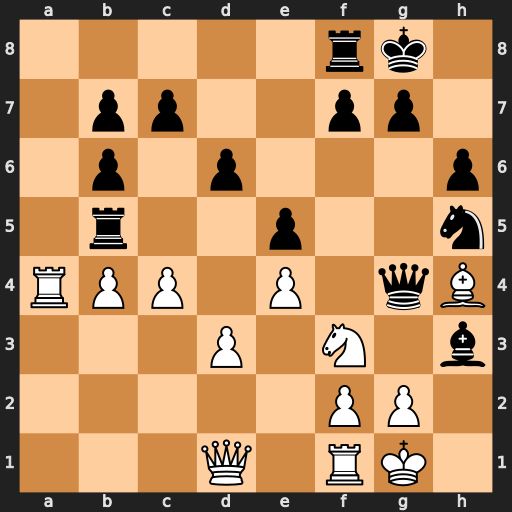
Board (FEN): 5rk1/1pp2pp1/1p1p3p/1r2p2n/RPP1P1qB/3P1N1b/5PP1/3Q1RK1
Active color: w
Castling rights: -
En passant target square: -
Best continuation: Bg3 Nxg3 fxg3 Rxb4 Rxb4